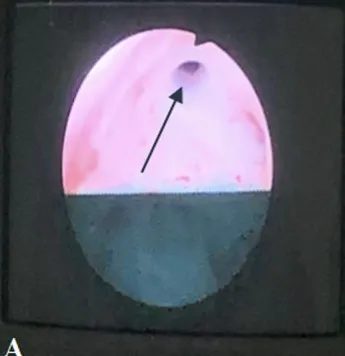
The urethra lumen before the urethrotomy and transurethral resection.
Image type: endoscopy (arthroscopy)